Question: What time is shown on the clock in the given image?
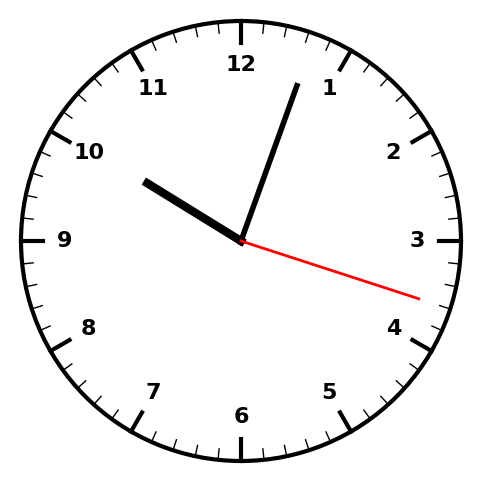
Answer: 10:03:18